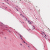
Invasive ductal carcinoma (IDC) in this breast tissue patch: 0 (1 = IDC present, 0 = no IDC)